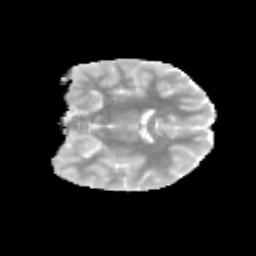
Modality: MD
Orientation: coronal
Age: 9
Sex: male
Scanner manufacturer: siemens
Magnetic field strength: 3 T
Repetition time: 3.8 s
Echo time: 0.07 s